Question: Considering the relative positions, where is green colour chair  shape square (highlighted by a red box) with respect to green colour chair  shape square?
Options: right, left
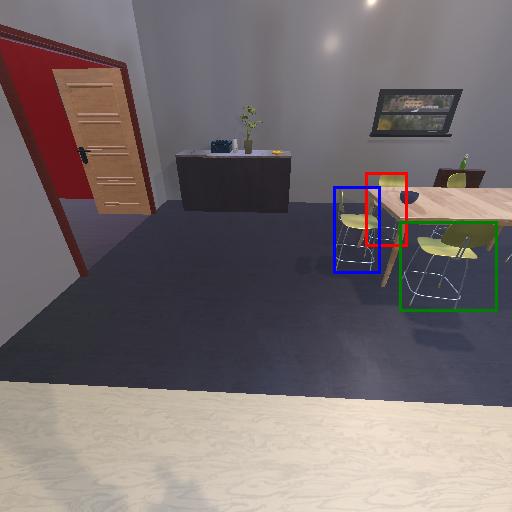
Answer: right